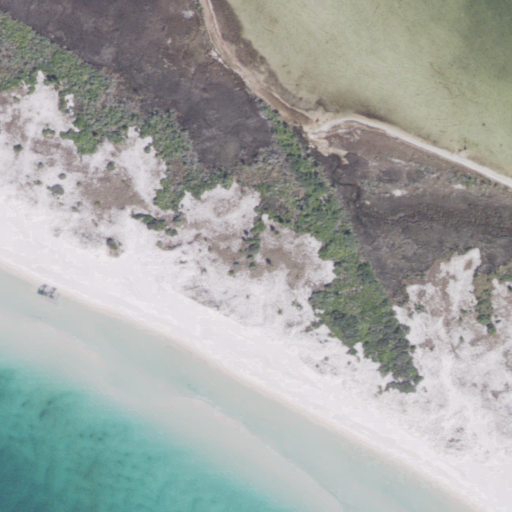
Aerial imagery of island in Florida named Shell Island containing barren land, open water, herbaceous wetlands, and medium intensity development